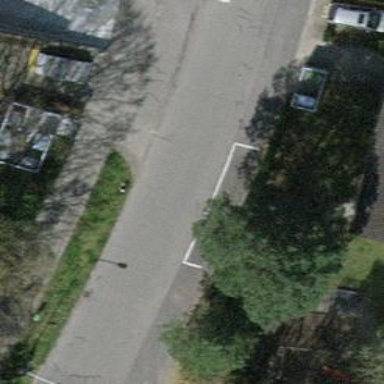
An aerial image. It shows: Residential road with separate asphalt sidewalk.